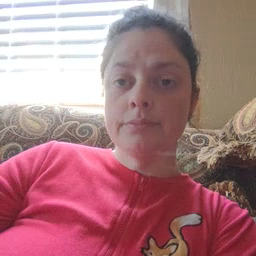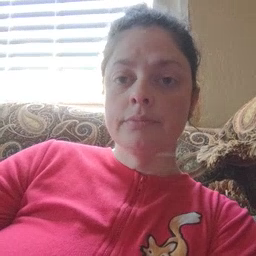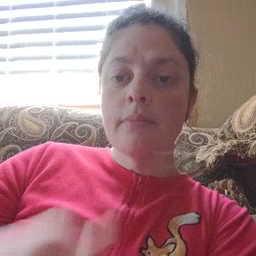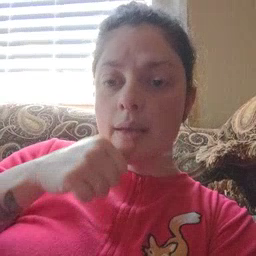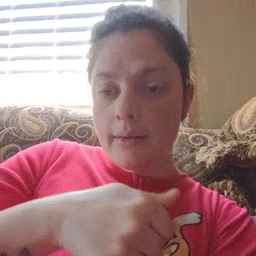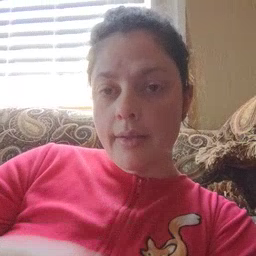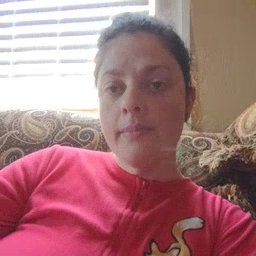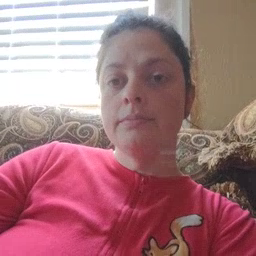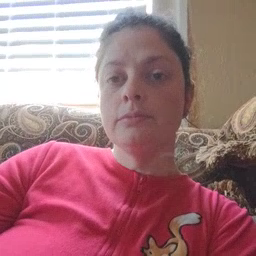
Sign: hide